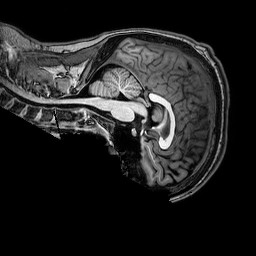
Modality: T1w
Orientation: sagittal
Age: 17
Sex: male
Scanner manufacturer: philips
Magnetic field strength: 3 T
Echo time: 0.0038 s